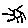
Label: sun